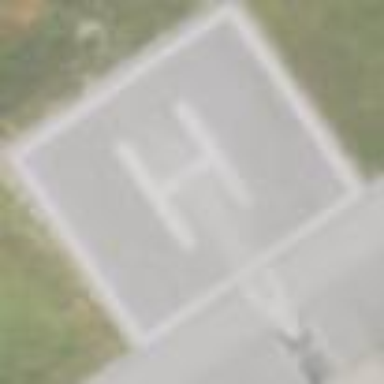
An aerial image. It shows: Image showing helipad at airport.